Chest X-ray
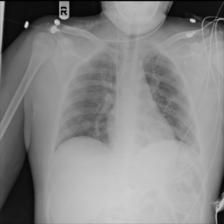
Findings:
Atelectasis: negative
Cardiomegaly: negative
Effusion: negative
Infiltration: negative
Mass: negative
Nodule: negative
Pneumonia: negative
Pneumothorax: negative
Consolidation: negative
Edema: negative
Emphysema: negative
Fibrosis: negative
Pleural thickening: negative
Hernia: negative